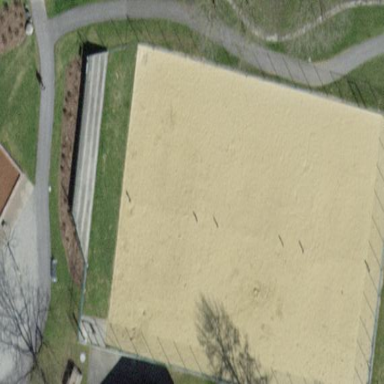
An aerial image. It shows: Sandy pitch designated for beach volleyball.